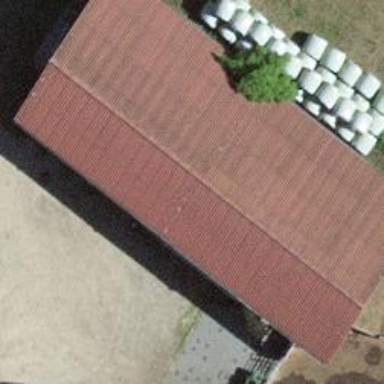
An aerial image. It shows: Shed.